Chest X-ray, PA view. Patient: 50 years old, sex M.
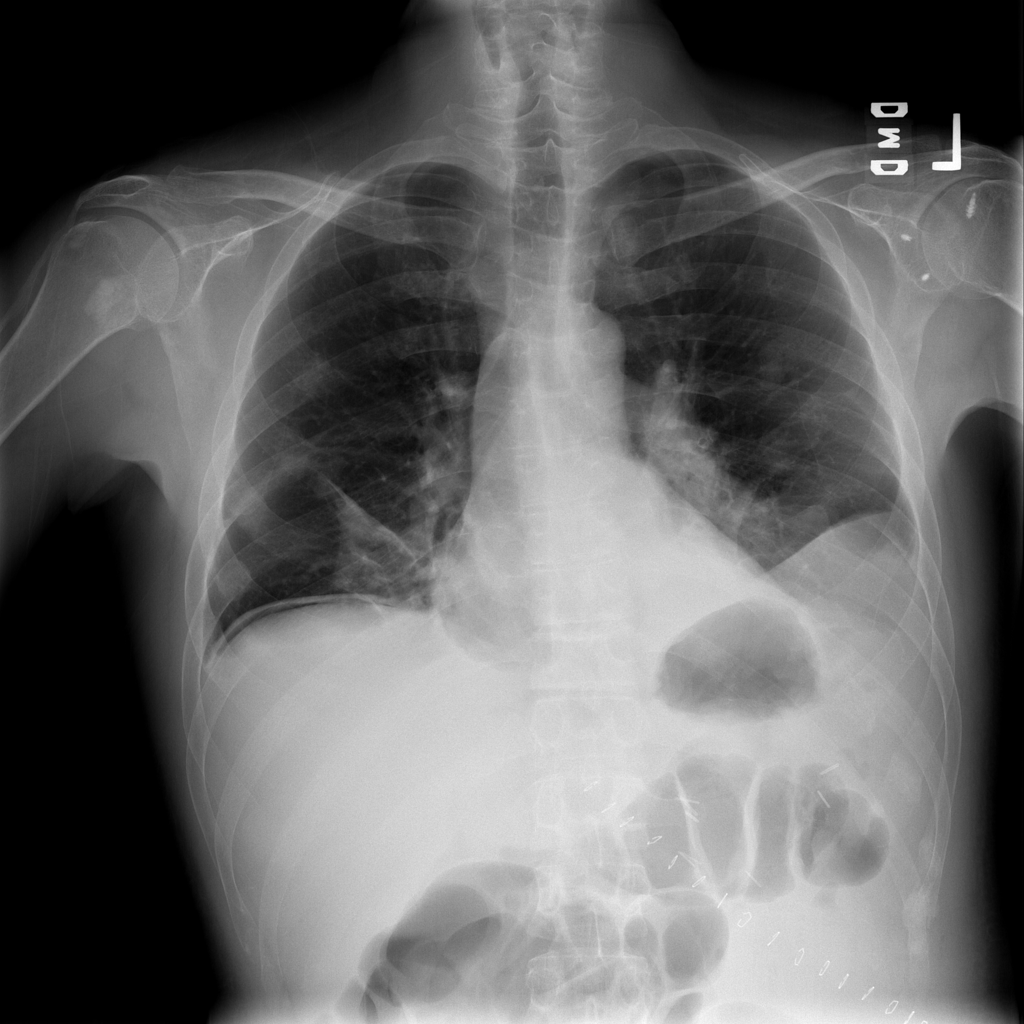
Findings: Atelectasis, Effusion, Infiltration